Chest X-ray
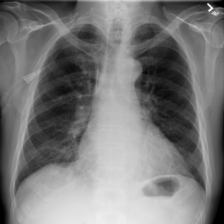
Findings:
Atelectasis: negative
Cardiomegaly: negative
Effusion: negative
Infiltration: negative
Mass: negative
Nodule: negative
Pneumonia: negative
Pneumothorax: negative
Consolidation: negative
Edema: negative
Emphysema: negative
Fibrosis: negative
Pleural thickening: negative
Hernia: negative